Question: I'm trying to add error bar ribbons to my ggplot, but for some reason the shading doesn't match the plotted lines. This is the second time I encounter this problem and I cannot figure out for the life of me why this happens. Initially, I thought this may happen due to the way some variables are defined as factors, but I still get this problem even if I change their formatting. Any ideas or suggestions would be much appreciated! Thank you!

Data frame:
'''
m<- structure(list(sound = structure(c(2L, 2L, 2L, 2L, 1L, 1L, 1L,
1L), .Label = c("Silence", "English"), class = "factor"), 'Reading condition' = structure(c(1L,
1L, 2L, 2L, 1L, 1L, 2L, 2L), .Label = c("normal", "trailing mask"
), class = "factor"), diff = structure(c(2L, 1L, 2L, 1L, 2L,
1L, 2L, 1L), .Label = c("Easy questions", "Difficult questions"
), class = "factor"), Mean = c(0.283, 0.36, 0.183, 0.227, 0.19,
0.347, 0.197, 0.333), SD = c(0.500558971667007, 0.34814947033031,
0.497195715406262, 0.447163568809774, 0.49804988833968, 0.361515576848703,
0.498812908487118, 0.373926502247132), SE = c(0.100111794333401,
0.0696298940660619, 0.0994391430812524, 0.0894327137619548, 0.099609977667936,
0.0723031153697406, 0.0997625816974236, 0.0747853004494263)), .Names = c("sound",
"Reading condition", "diff", "Mean", "SD", "SE"), row.names = c(NA,
8L), idvars = c("sound", "mask", "diff"), rdimnames = list(structure(list(
sound = structure(c(1L, 1L, 1L, 1L, 2L, 2L, 2L, 2L), .Label = c("English",
"Silence"), class = "factor"), mask = structure(c(1L, 1L,
2L, 2L, 1L, 1L, 2L, 2L), .Label = c("No", "Yes"), class = "factor"),
diff = c("difficult", "easy", "difficult", "easy", "difficult",
"easy", "difficult", "easy")), .Names = c("sound", "mask",
"diff"), row.names = c("English_No_difficult", "English_No_easy",
"English_Yes_difficult", "English_Yes_easy", "Silence_No_difficult",
"Silence_No_easy", "Silence_Yes_difficult", "Silence_Yes_easy"
), class = "data.frame"), structure(list(variable = structure(c(1L,
1L), .Label = "accuracy", class = "factor"), result_variable = structure(1:2, .Label = c("M",
"SD"), class = "factor")), .Names = c("variable", "result_variable"
), row.names = c("accuracy_M", "accuracy_SD"), class = "data.frame")), class = "data.frame")
'''
Graph code:
'''
library(ggplot2)
limits <- aes(ymax = m$Mean + m$SE, ymin=m$Mean - m$SE)
Dplot<- ggplot(data= m, aes(x=sound, y= Mean, color= 'Reading condition',
fill= 'Reading condition',
group='Reading condition', shape='Reading condition',
linetype='Reading condition'))+
scale_fill_brewer(palette="Dark2")+ scale_colour_brewer(palette="Dark2")+
theme_bw() + theme(panel.grid.major = element_line(colour = "#E3E5E6", size=0.7),
axis.line = element_line(colour = "black", size=1),
panel.border = element_rect(colour = "black", size=1, fill = NA))+
geom_line(size=2) + ylim(0, 0.5)+
geom_point(size=7)+ scale_x_discrete(expand=c(0.2,0.2))+
#scale_y_continuous(limits- c(0,0.50))+
xlab("
Background sound")+ ylab("Comprehension above chance level (%)")+
theme(legend.position="bottom", legend.title=element_text(size=20, face="bold", family="serif"), legend.text=element_text(size=20,family="serif"),legend.key.width=unit(2,"cm"),
legend.key.height=unit(1,"cm"), strip.text=element_text(size=20, family="serif"),
title=element_text(size=20, family="serif"),
axis.title.x = element_text(size=20, face="bold", family="serif"), axis.title.y = element_text(size=20, face="bold", family="serif"),
axis.text=element_text(size=20, family="serif"),
panel.border = element_rect(linetype = "solid", colour = "black"),
legend.key = element_rect(colour = "#000000", size=1))+
geom_ribbon(limits, alpha=0.15, colour=NA) +
facet_grid(.~ diff) + theme(strip.text.x = element_text(size = 20, face="bold",family="serif"),
strip.background = element_rect(fill="#F5F7F7", colour="black", size=1.5),
legend.key = element_rect(colour = "#000000", size=1))
'''
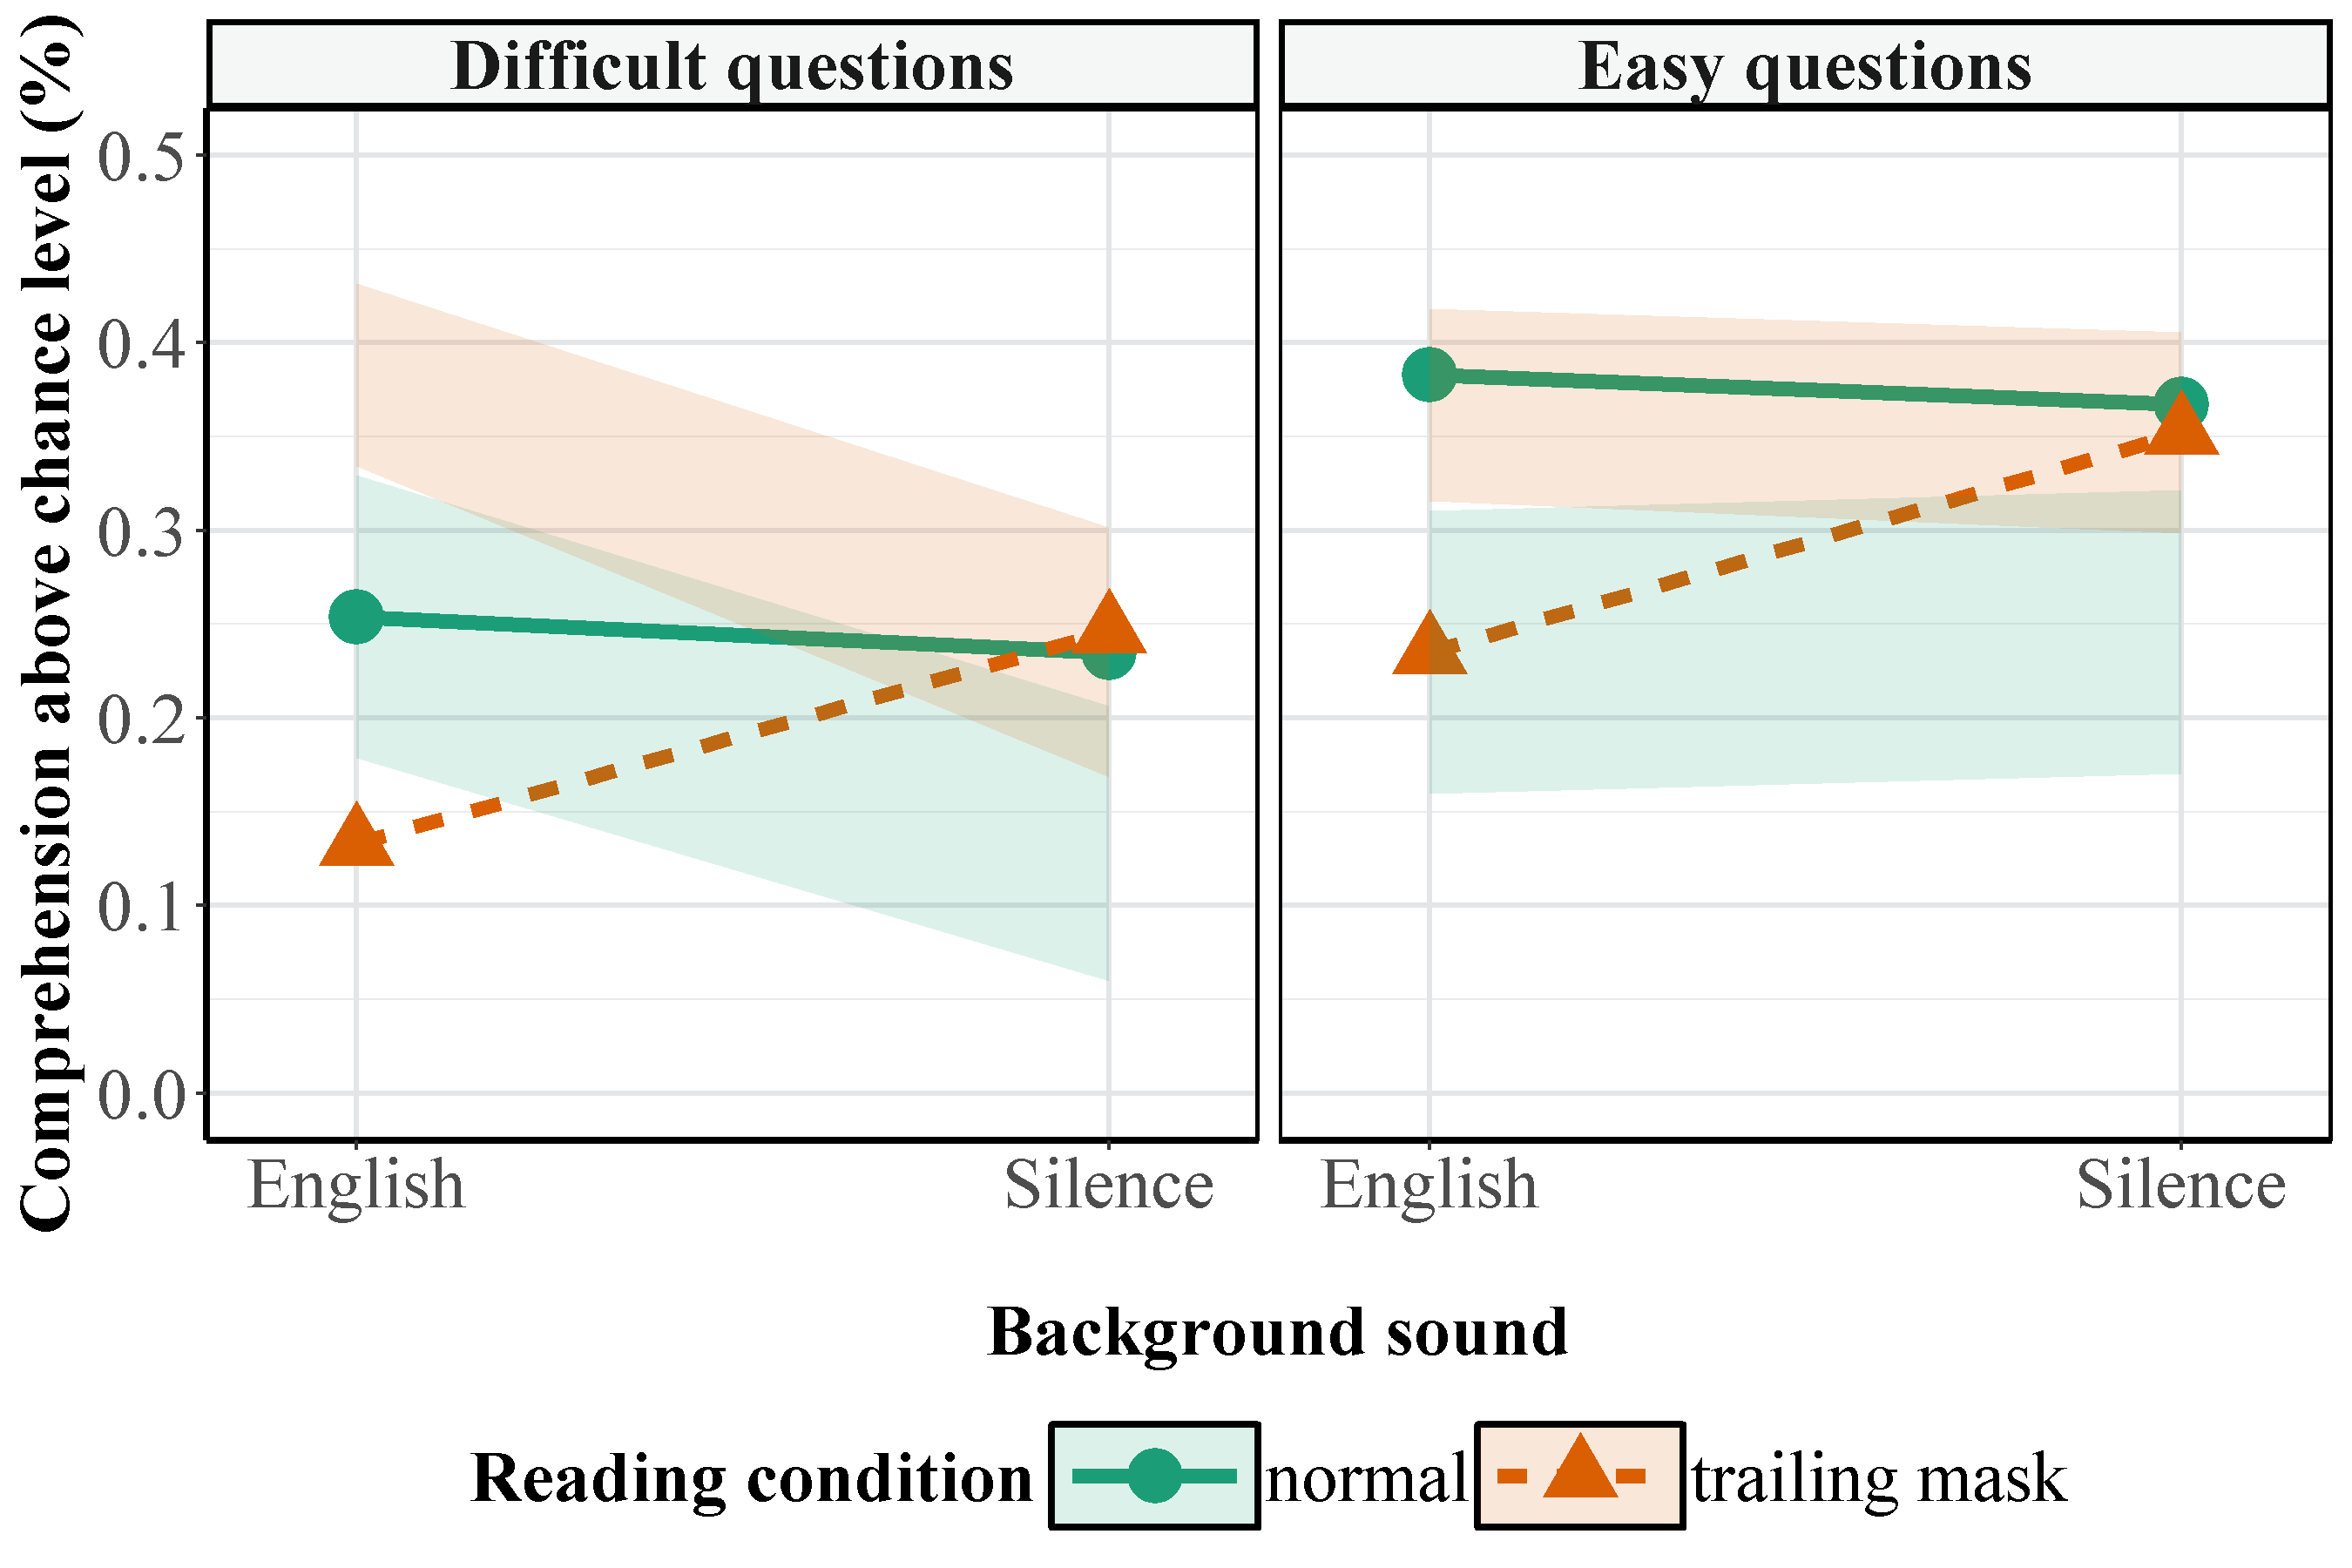
Answer: Specifying the data frame and subsetting to a variable (e.g. with '$') can cause weird things to happen in ggplot. You never need such subsetting, as the data frame is already specified to a 'data' parameter at some point (likely in the first 'ggplot(...)' call). Data, like aesthetics, is inherited from 'ggplot' to geoms and stats, too, so unless you're changing the data, there is no reason to worry about re-specifying its origin. (If you want to change the data frame used, specify the 'data' parameter of the relevant geom or stat.)
Dropping the 'm$'s will fix the problem. Rearranging and simplifying so the logic is more obvious,
'''
library(ggplot2)
m <- data.frame(sound = c("English", "English", "English", "English", "Silence", "Silence", "Silence", "Silence"),
'Reading condition' = c("normal", "normal", "trailing mask", "trailing mask", "normal", "normal", "trailing mask", "trailing mask"),
diff = c("Difficult questions", "Easy questions", "Difficult questions", "Easy questions", "Difficult questions", "Easy questions", "Difficult questions", "Easy questions"),
Mean = c(0.283, 0.36, 0.183, 0.227, 0.19, 0.347, 0.197, 0.333),
SD = c(0.500558971667007, 0.34814947033031, 0.497195715406262, 0.447163568809774, 0.49804988833968, 0.361515576848703, 0.498812908487118, 0.373926502247132),
SE = c(0.100111794333401, 0.0696298940660619, 0.0994391430812524, 0.0894327137619548, 0.099609977667936, 0.0723031153697406, 0.0997625816974236, 0.0747853004494263),
check.names = FALSE)
ggplot(m, aes(x = sound, y = Mean, ymax = Mean + SE, ymin = Mean - SE,
color = 'Reading condition', fill = 'Reading condition',
group = 'Reading condition')) +
geom_line() +
geom_point() +
geom_ribbon(alpha = 0.15, colour = NA) +
facet_grid(. ~ diff)
'''